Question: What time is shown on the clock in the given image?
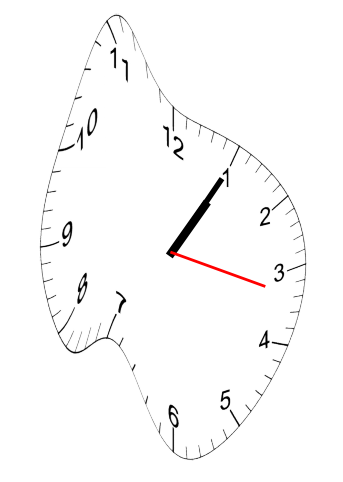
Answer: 01:05:17